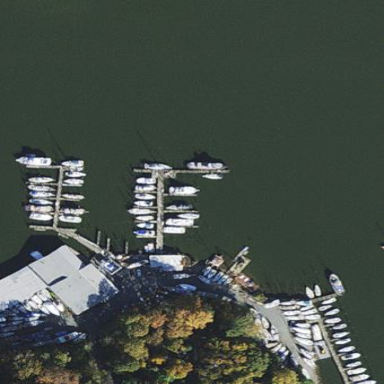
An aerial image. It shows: Marina on leisure land.